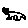
Label: cat